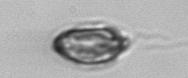
Label: Katodinium_or_Torodinium